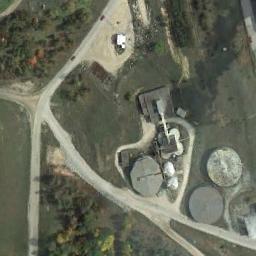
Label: storage_tank